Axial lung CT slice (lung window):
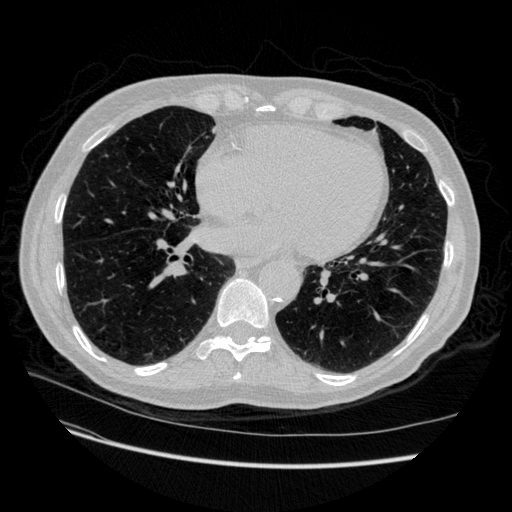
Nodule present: no